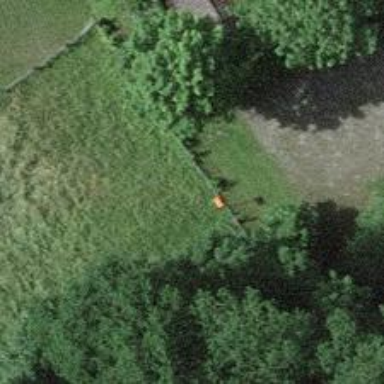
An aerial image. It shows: Pole supporting pipeline marker with roof cover.